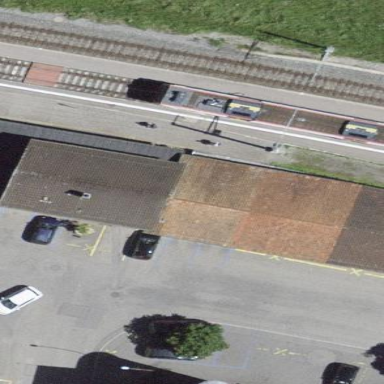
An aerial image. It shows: Train station building.